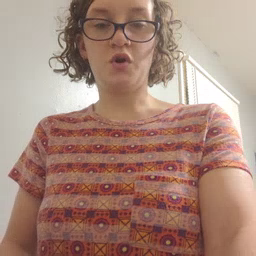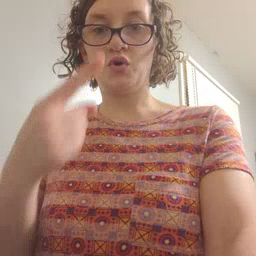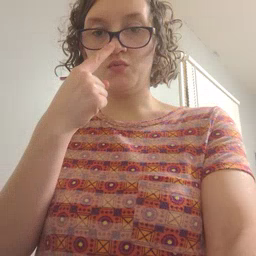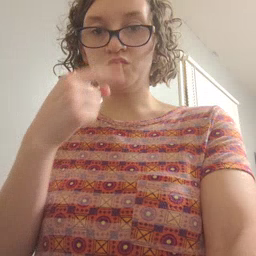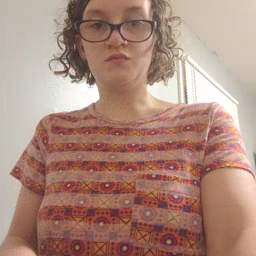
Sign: nose